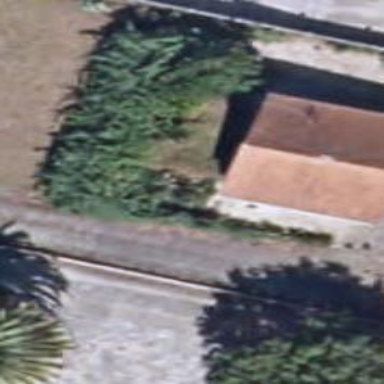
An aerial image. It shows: Simple house.